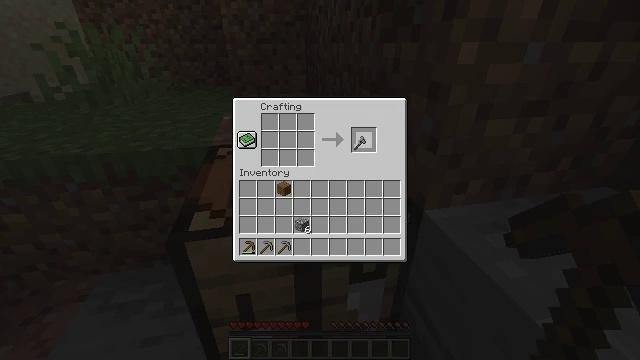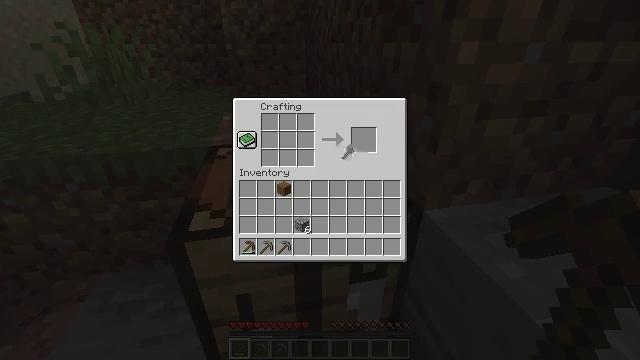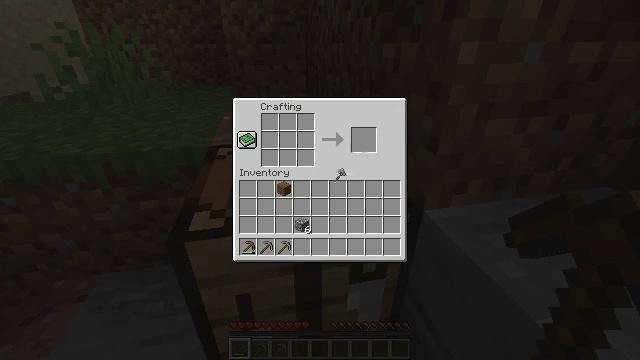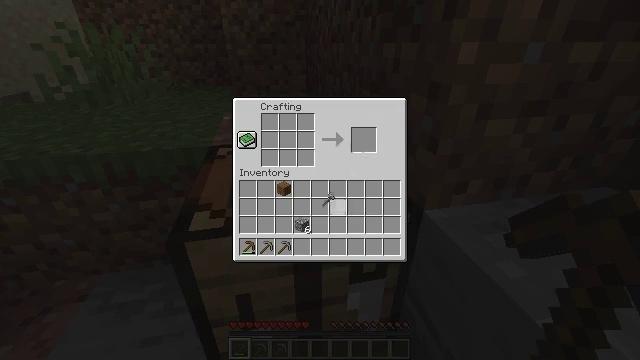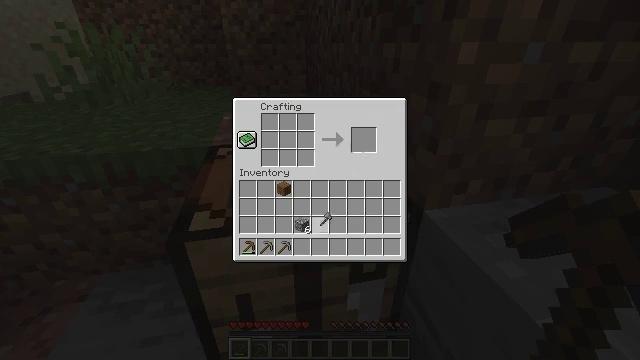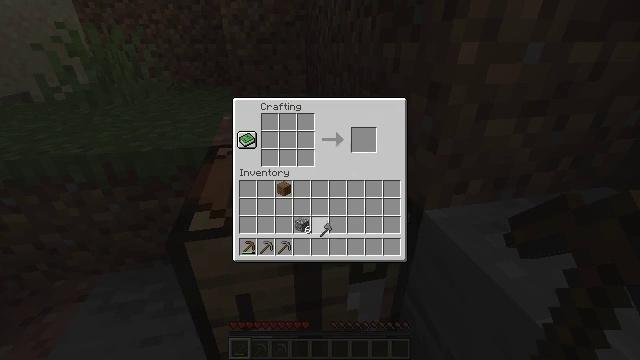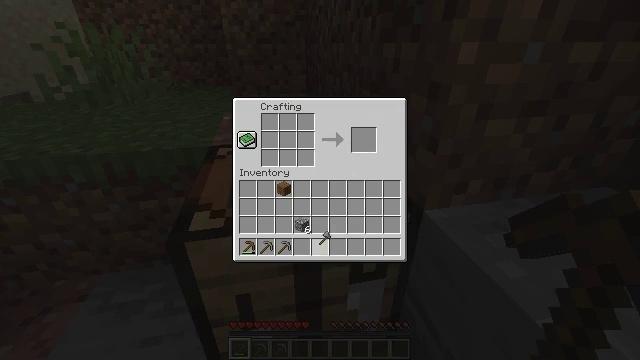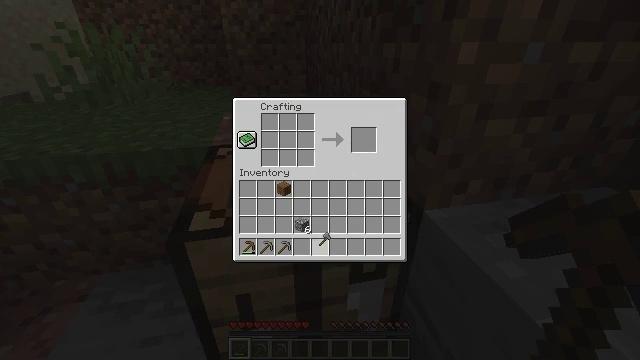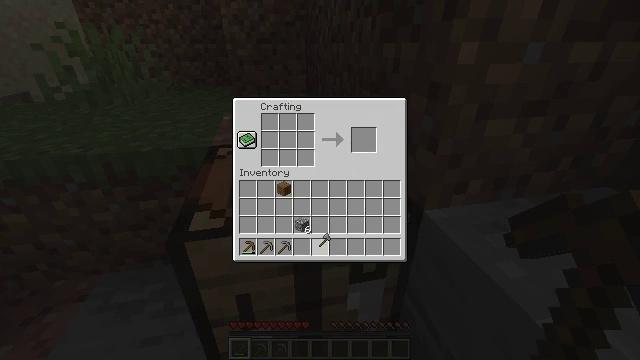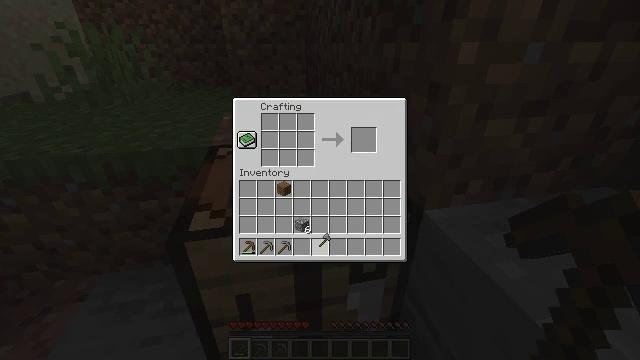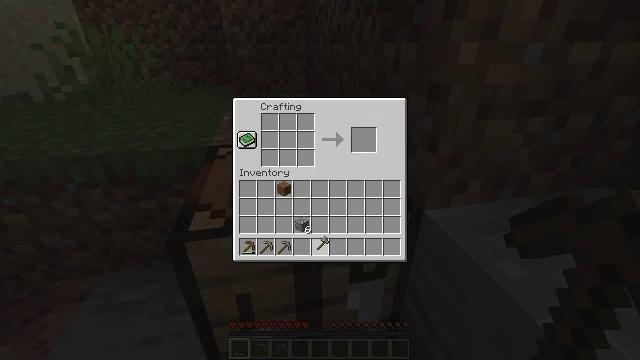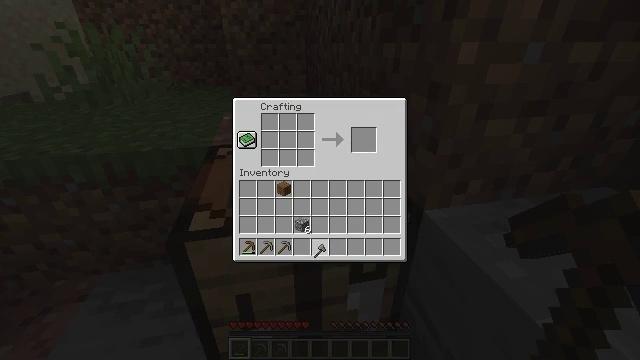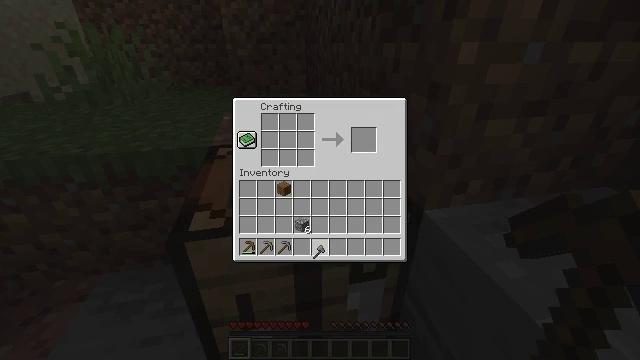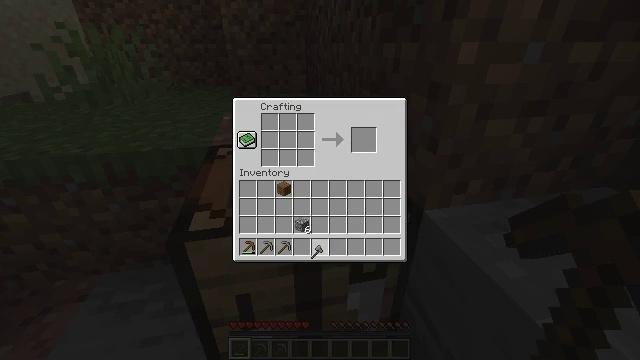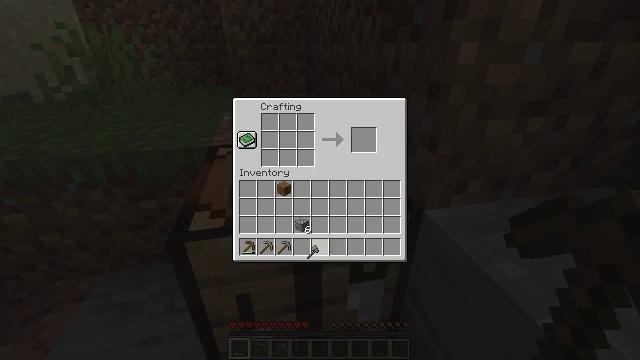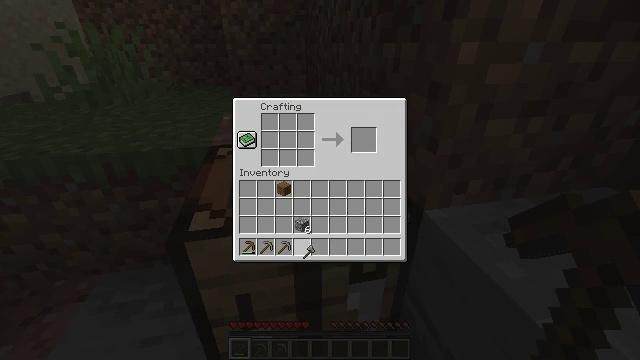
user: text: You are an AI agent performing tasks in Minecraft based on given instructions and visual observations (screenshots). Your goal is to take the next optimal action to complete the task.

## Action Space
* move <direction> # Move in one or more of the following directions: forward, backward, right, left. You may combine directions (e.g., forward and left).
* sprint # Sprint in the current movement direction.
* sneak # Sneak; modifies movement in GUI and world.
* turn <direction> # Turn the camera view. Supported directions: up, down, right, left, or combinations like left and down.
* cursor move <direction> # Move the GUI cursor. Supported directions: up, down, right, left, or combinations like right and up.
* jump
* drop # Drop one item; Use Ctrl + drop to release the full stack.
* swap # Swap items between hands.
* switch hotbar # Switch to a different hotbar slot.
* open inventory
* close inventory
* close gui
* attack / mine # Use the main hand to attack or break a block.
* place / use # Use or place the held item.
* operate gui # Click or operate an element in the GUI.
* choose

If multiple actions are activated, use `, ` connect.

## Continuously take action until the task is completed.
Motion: motion action
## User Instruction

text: Mine block crafting table.
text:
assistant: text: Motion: cursor move left and down, open gui
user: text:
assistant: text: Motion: cursor move left and down
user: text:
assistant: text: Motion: cursor move left and down
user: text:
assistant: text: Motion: cursor move down
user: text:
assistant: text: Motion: cursor move down
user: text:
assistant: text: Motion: cursor move down
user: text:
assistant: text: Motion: no_op
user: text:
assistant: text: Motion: no_op
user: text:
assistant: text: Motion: no_op
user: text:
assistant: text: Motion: no_op
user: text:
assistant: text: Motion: cursor move down
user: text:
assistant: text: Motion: no_op
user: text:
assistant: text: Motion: no_op
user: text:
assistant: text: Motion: no_op
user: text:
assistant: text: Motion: no_op
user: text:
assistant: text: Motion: no_op
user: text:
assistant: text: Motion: no_op
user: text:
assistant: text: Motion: no_op
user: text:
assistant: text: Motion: no_op
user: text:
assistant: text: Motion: no_op
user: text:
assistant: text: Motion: no_op
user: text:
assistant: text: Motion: operate gui
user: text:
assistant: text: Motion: operate gui
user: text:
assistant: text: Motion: no_op
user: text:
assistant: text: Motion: no_op
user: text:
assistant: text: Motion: no_op
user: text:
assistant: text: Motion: no_op
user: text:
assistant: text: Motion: no_op
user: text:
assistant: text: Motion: no_op
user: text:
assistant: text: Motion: no_op